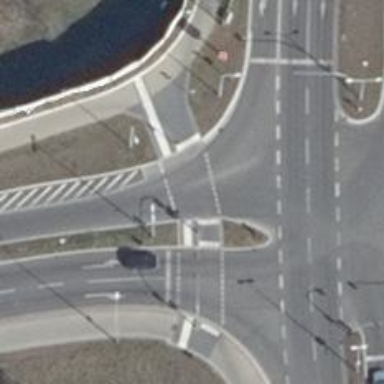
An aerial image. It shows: Traffic signals at road crossing.